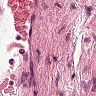
Metastatic tissue present: no